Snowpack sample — Buffalo Mountain, Silverthorne, Colorado, USA (1/25/25, 10:11 AM MST)
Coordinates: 39.6222, -106.1139
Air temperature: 22 °F
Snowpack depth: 110 cm
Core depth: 10 cm
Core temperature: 46.4 °F
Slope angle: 12°, slope face: 102°
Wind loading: high
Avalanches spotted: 0
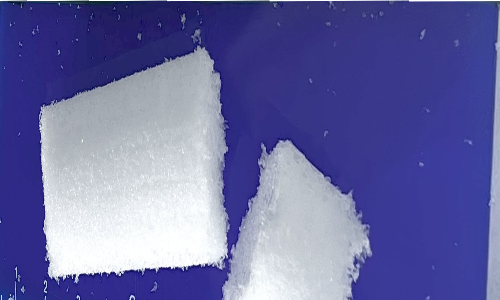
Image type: core
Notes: No avalanches nearby, collected on the outskirts of a fire break 15 meters from the treeline, on way to Buffalo and Red Mountain